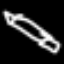
Label: pencil